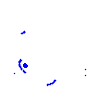
Particle: electron